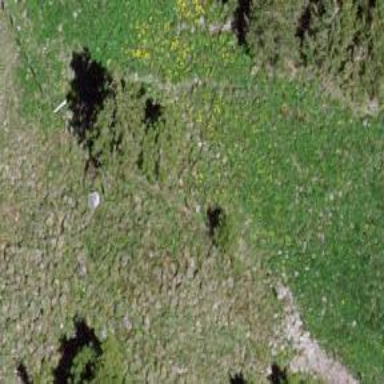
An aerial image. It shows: Needle-leaved tree in natural setting.